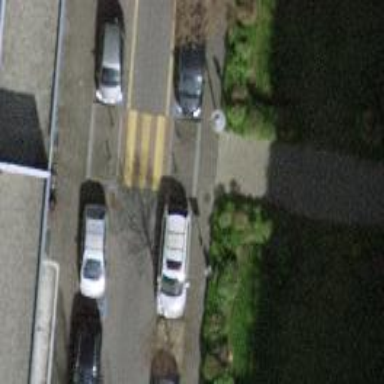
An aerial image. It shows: Uncontrolled zebra crossing with yellow markings.